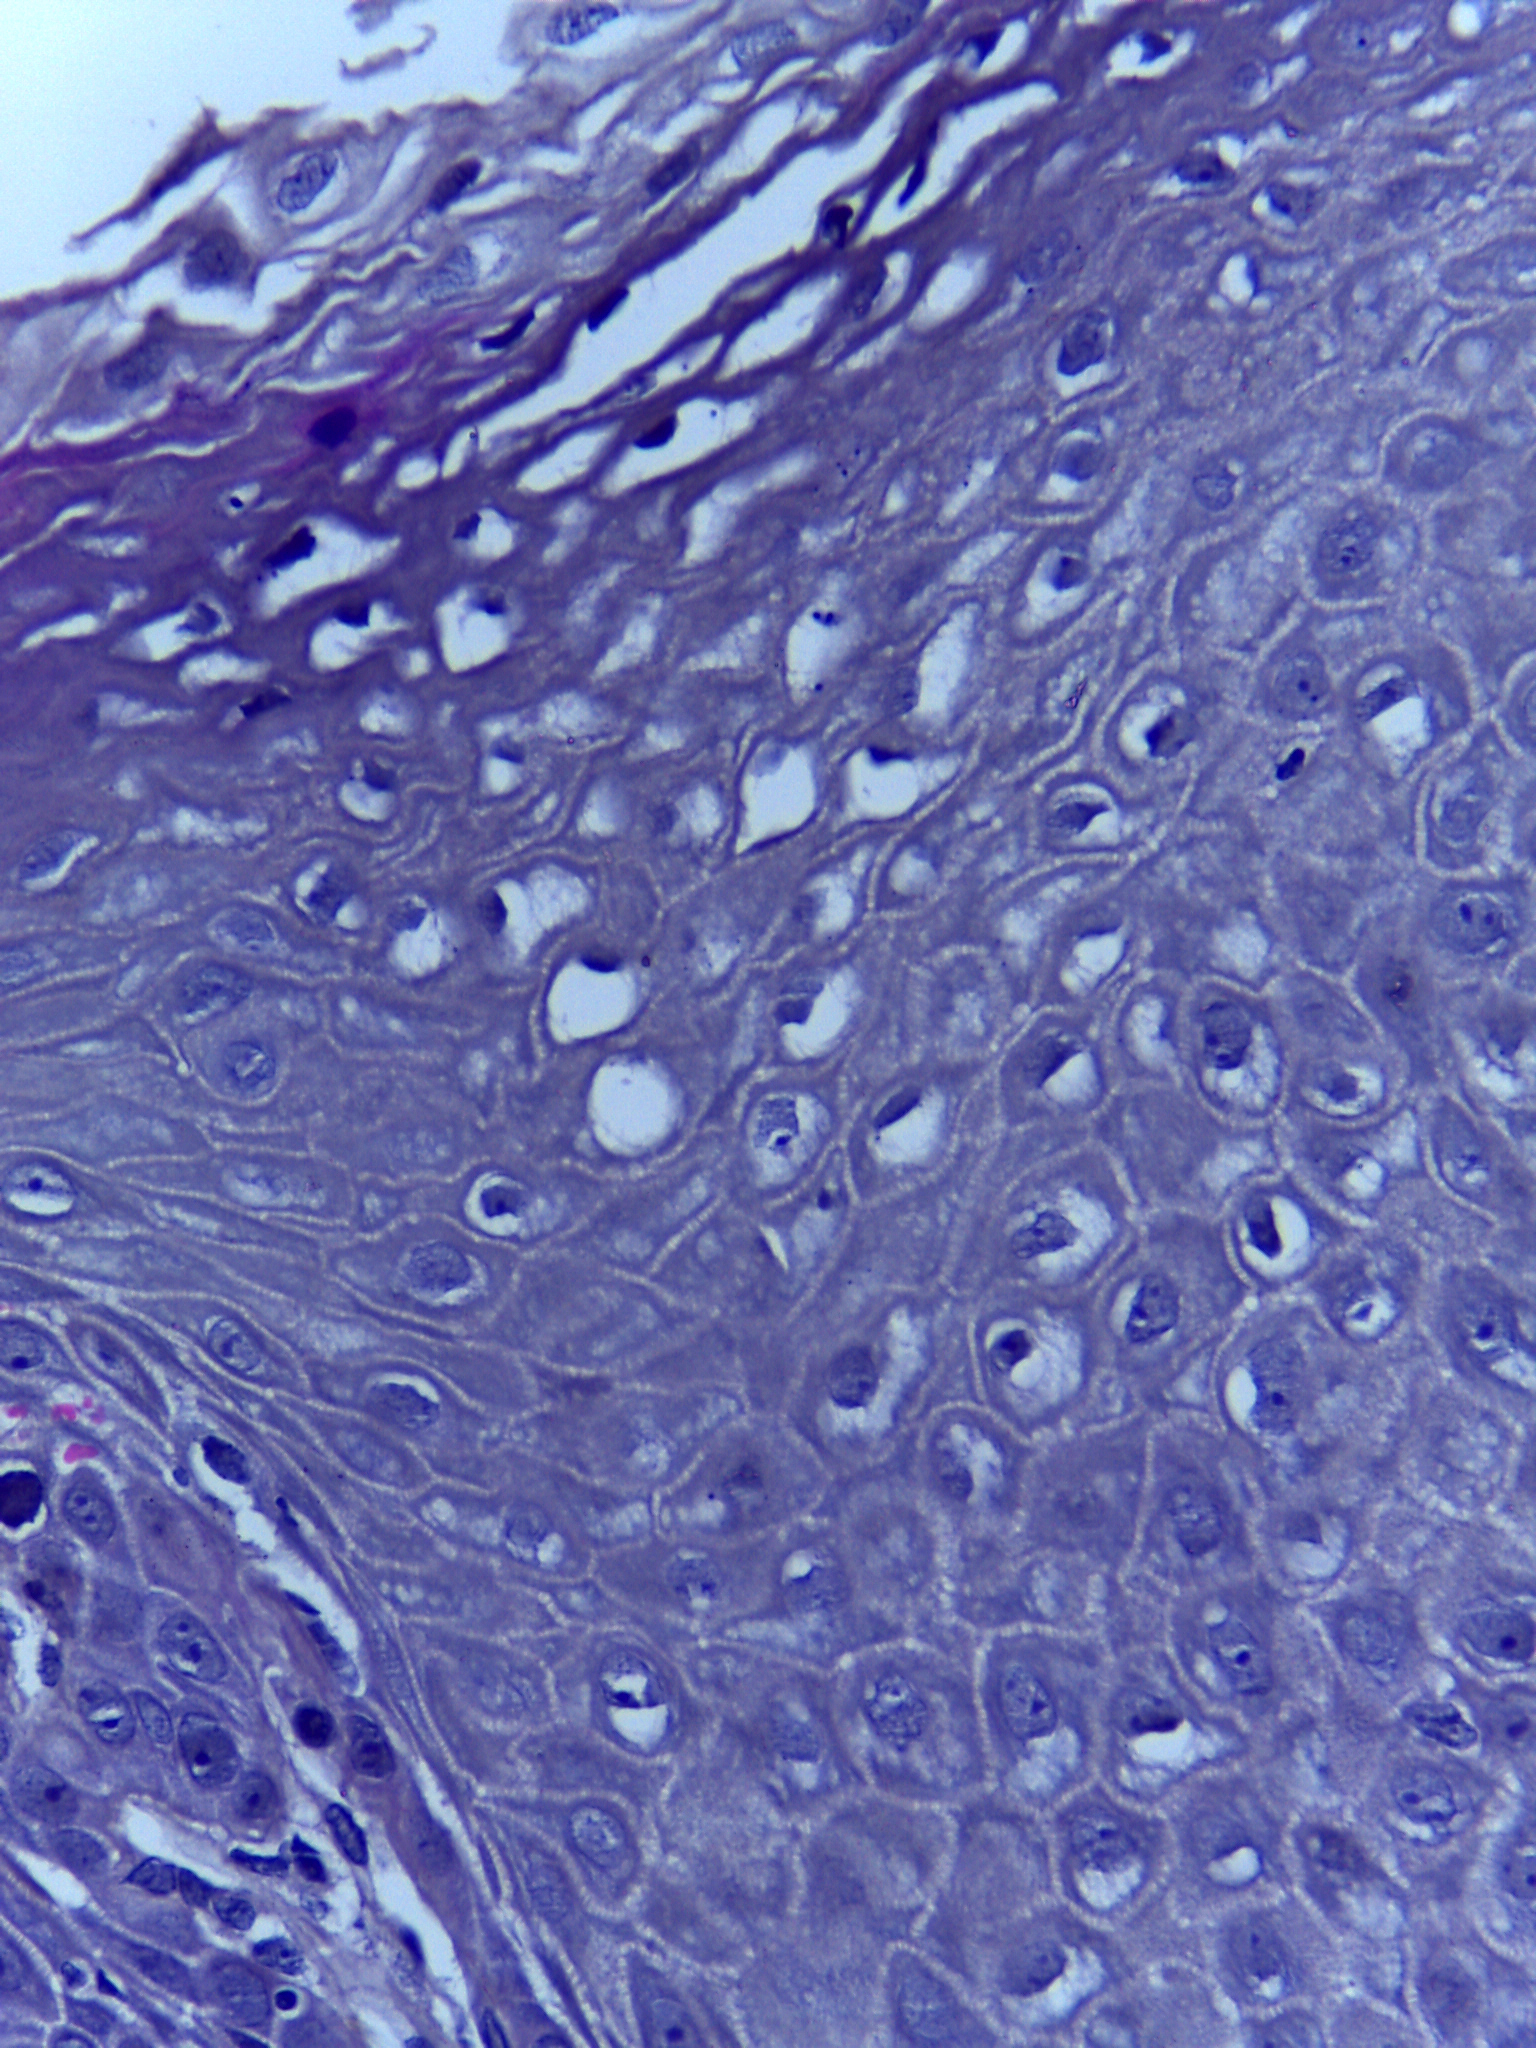
Diagnosis: Normal